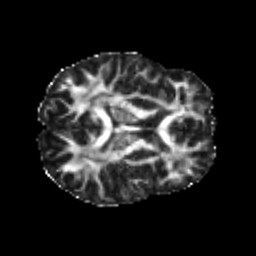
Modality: FA
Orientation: axial
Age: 25
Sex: male
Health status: healthy
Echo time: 0.074 s